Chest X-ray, PA view. Patient: 48 years old, sex M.
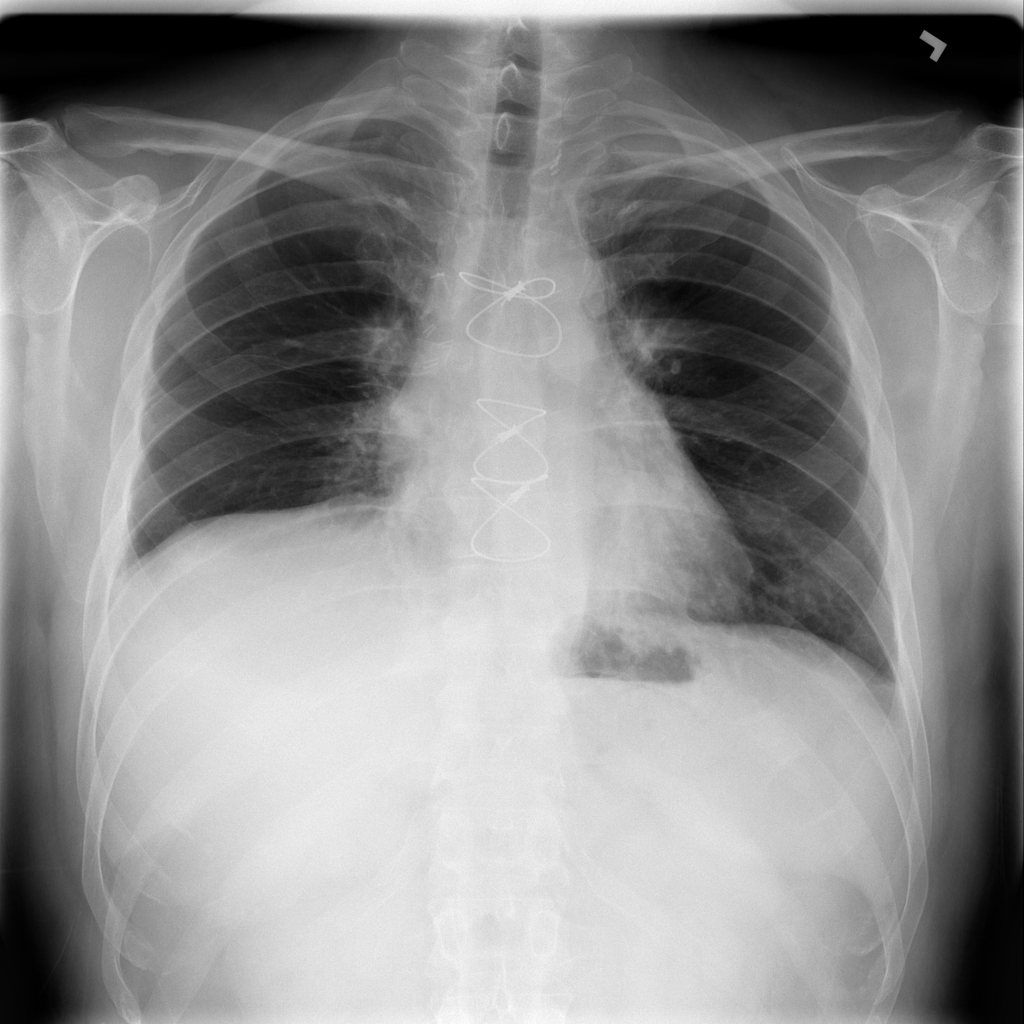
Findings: Pleural_Thickening